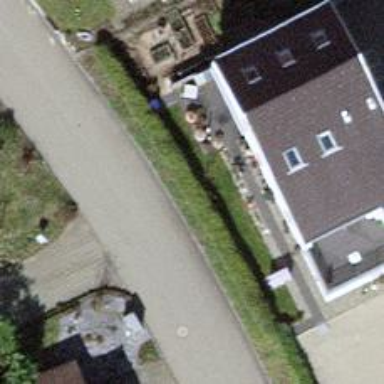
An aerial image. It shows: Hedge barrier.